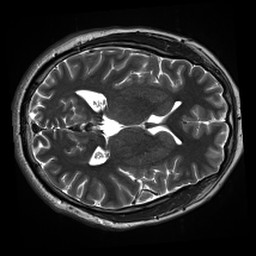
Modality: inplaneT2
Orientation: axial
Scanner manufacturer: siemens
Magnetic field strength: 3 T
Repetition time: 11 s
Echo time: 0.059 s